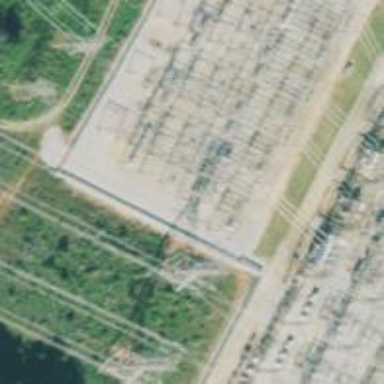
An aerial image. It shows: Switch for power supply.